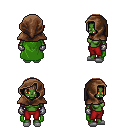
a pixel art fantasy rpg character, female body template, orc, green skin, green cape, red pants, light blonde plain hairstyle, cloth hood, metal gloves, white slippers, four views (front, back, left, right), 2x2 character sprite sheet, small pixel art, hard edges, no anti-aliasing